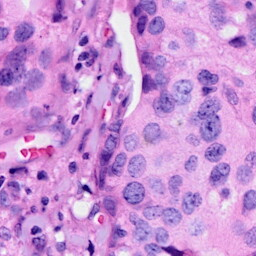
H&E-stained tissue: Breast